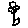
Label: flower